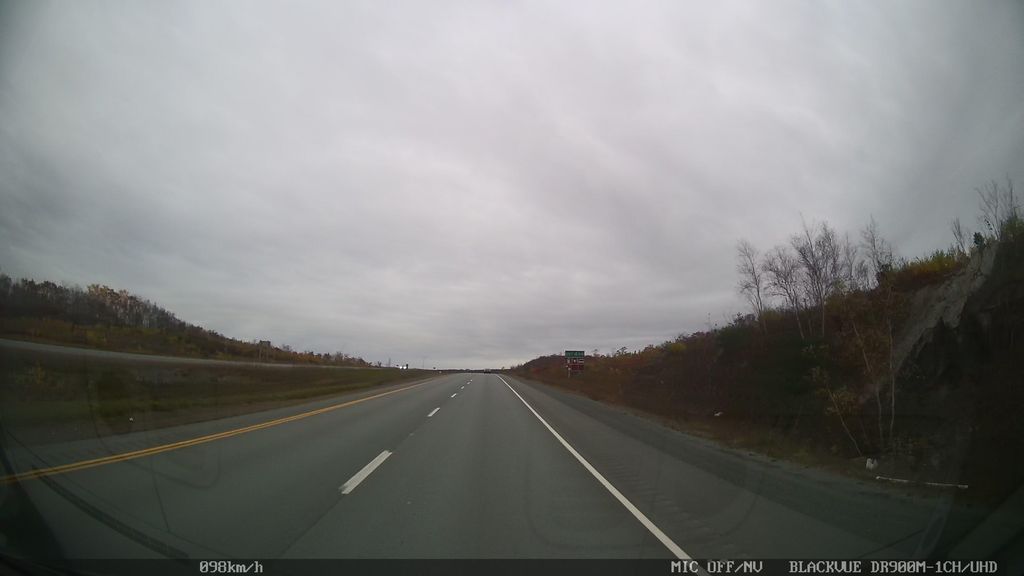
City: halifax